Field crop: maize
Growth stage: 1
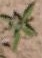
Species: atriplex